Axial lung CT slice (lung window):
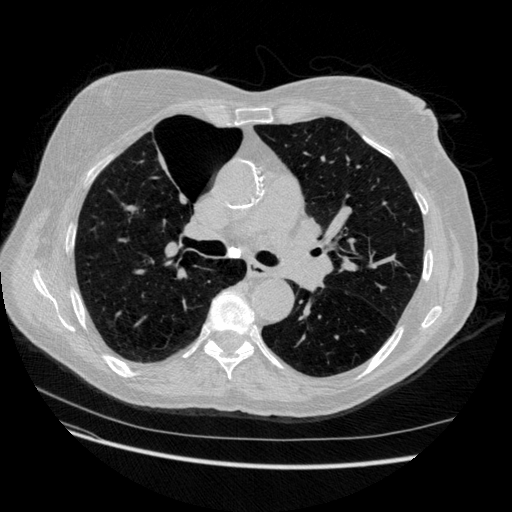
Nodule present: no